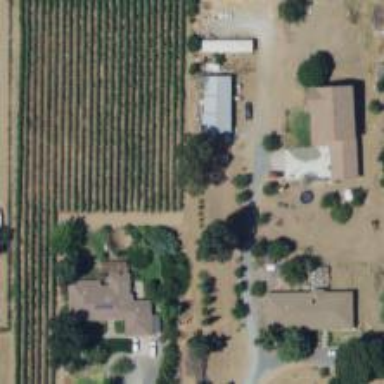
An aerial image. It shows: Vineyard where grapes are grown.